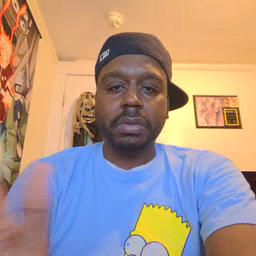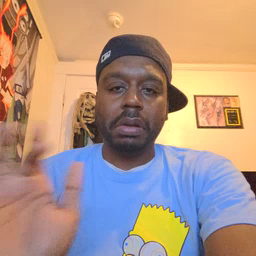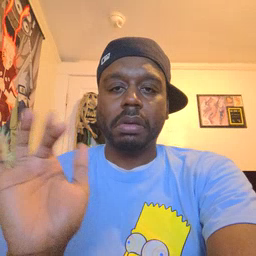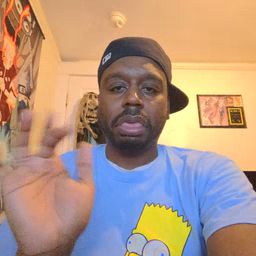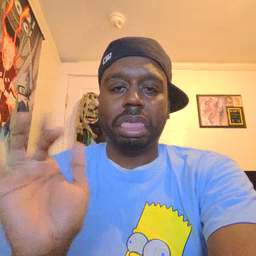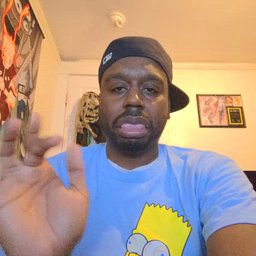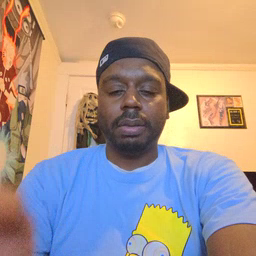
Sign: yucky